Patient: sex F, age 47
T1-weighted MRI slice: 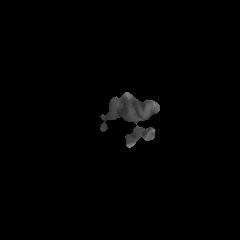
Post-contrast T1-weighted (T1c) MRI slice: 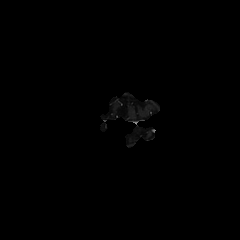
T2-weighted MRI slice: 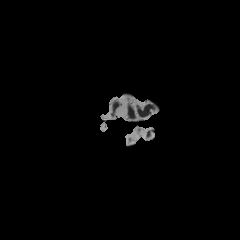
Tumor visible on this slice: no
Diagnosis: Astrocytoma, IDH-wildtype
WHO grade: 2